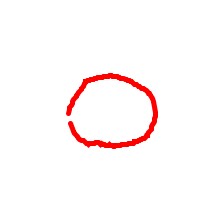
Shape: circle